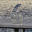
Label: 6